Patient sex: F
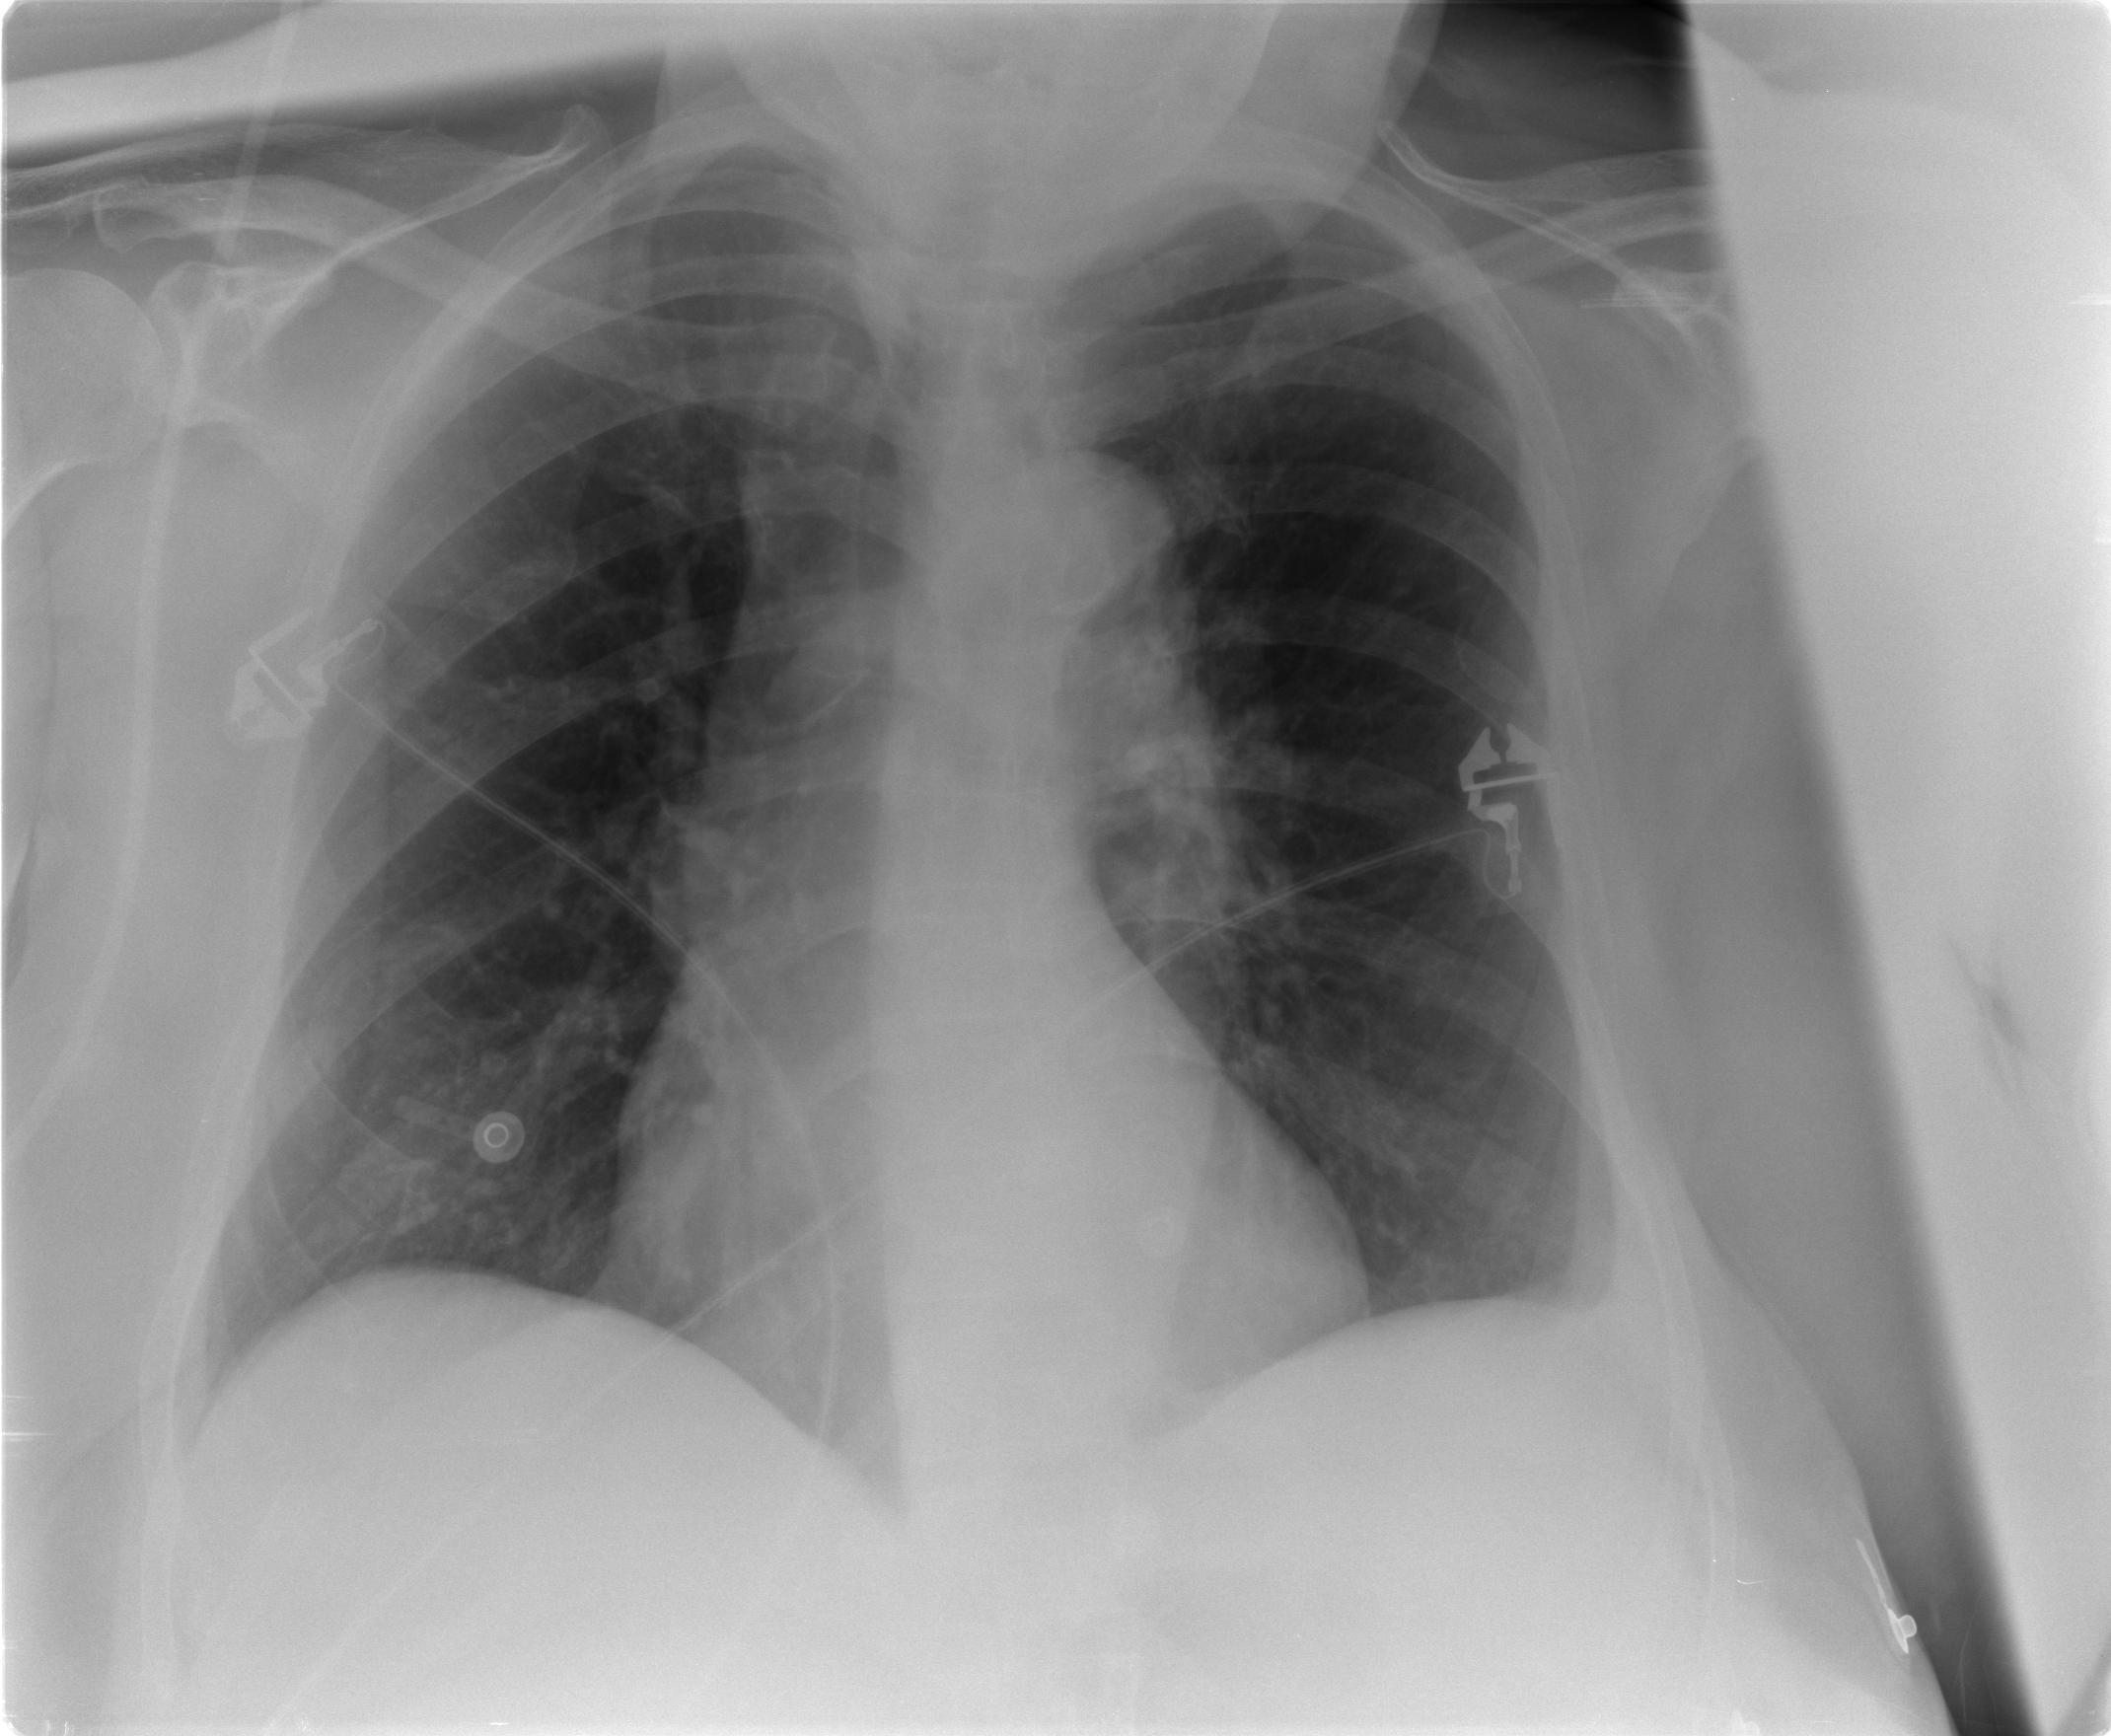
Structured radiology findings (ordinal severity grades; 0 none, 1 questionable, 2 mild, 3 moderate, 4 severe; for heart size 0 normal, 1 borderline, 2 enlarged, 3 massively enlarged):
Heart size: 0
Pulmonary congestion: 0
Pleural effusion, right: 0
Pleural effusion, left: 0
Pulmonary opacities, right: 2
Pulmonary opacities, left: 0
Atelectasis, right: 0
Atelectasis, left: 0